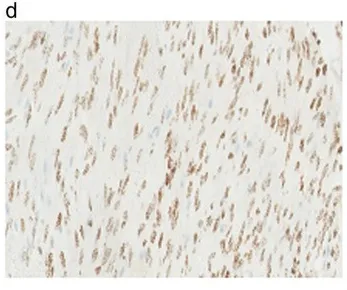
D; HHV-8 immunostain: Demonstrates nuclear positivity to HHV-8 LNA-1 confirming Kaposi's sarcoma.
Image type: pathology (immunostaining)